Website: bh-photo
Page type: account-selection
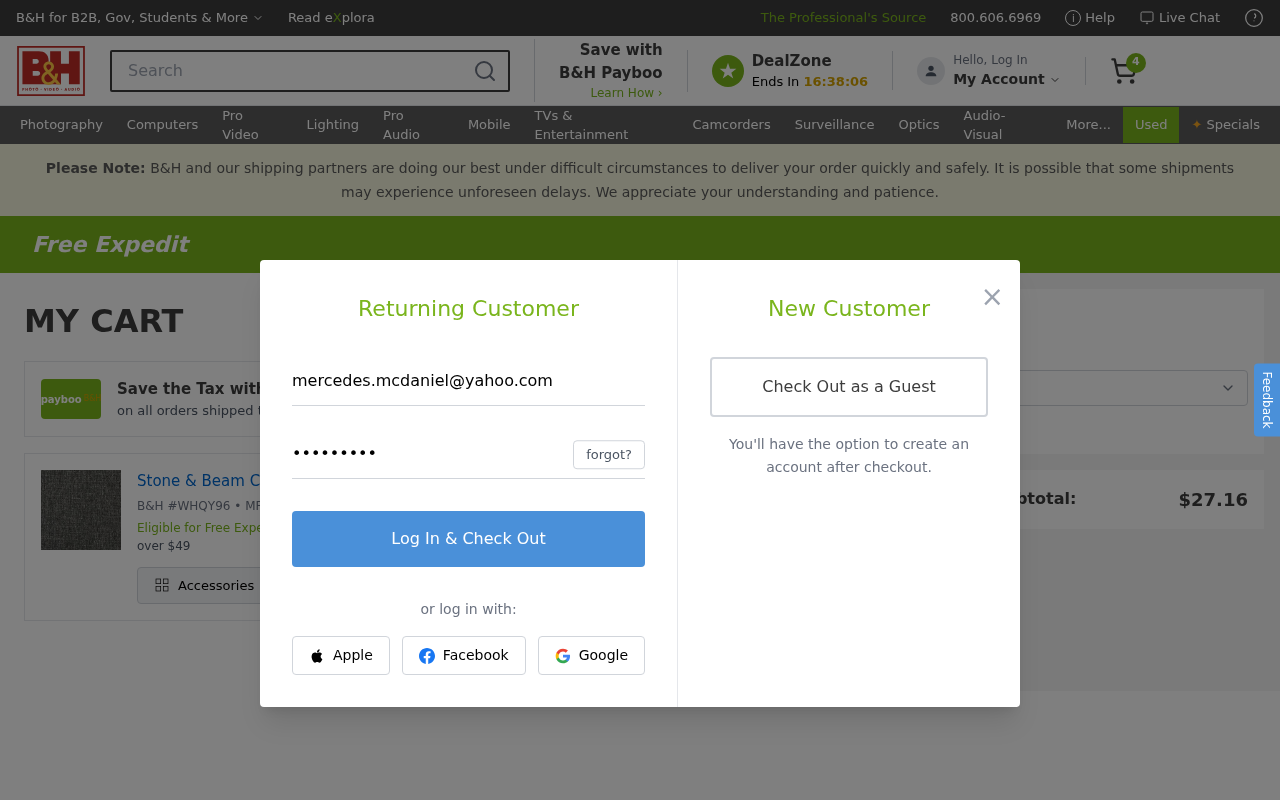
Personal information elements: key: PII_EMAIL
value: mercedes.mcdaniel@yahoo.com
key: PII_POSTCODE
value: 77627
Product elements: key: PRODUCT1_NAME
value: Stone & Beam Charcoal Swatch, Stone & Beam
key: PRODUCT1_QUANTITY
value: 4
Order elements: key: ORDER_NUM_ITEMS
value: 4
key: ORDER_SUBTOTAL
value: $27.16
Search elements: key: HEADER_SEARCH
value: Search
Other elements: key: BH_ITEM_NUMBER
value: WHQY96
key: MFR_NUMBER
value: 76875Q